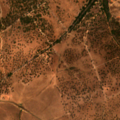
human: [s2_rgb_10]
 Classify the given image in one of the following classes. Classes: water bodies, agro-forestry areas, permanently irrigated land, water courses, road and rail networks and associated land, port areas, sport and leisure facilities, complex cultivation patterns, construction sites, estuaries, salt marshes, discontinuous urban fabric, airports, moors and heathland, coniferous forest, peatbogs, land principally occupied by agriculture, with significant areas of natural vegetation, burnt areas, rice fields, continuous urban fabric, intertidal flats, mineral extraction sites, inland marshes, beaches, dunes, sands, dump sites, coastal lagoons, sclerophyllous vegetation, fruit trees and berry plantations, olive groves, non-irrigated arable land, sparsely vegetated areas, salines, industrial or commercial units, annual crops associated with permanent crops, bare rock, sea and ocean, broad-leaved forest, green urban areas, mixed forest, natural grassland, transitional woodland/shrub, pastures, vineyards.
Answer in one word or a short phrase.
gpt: non-irrigated arable land, agro-forestry areas, broad-leaved forest, transitional woodland/shrub, water bodies